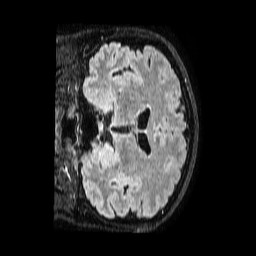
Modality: FLAIR
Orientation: coronal
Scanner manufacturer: philips
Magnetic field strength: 1.5 T
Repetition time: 4.8 s
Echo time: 0.3 s